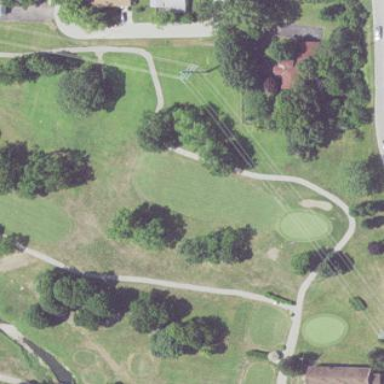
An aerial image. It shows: Grassy area designated as golf fairway.